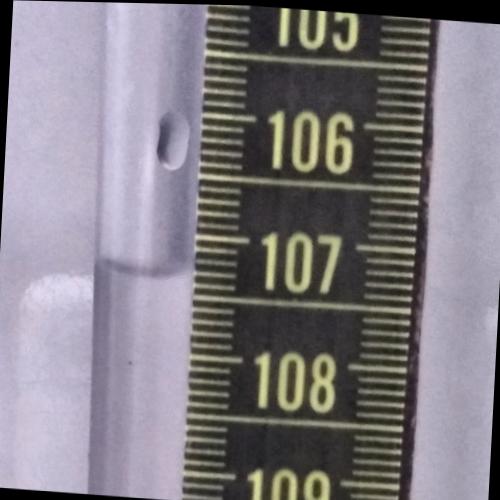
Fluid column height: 107.3 cm